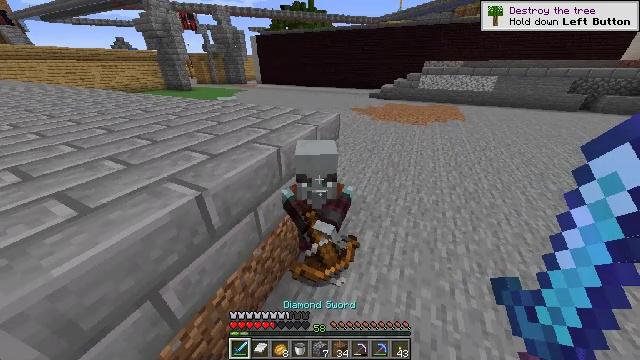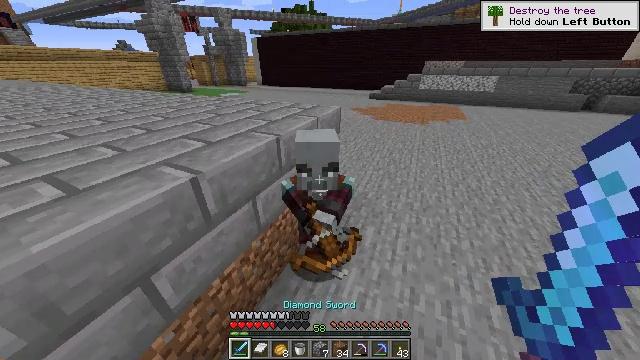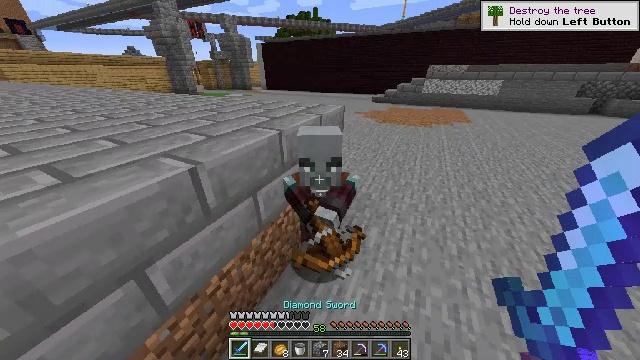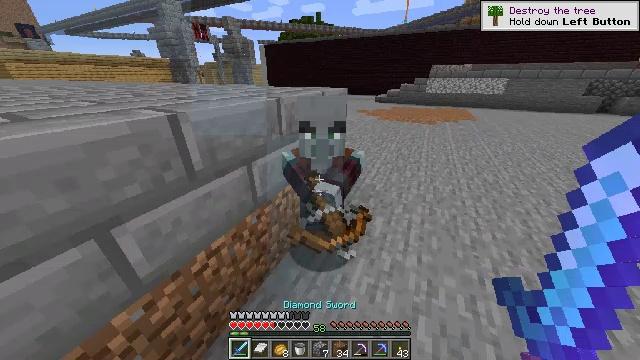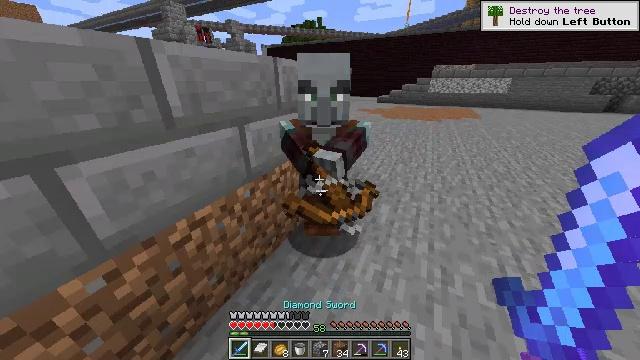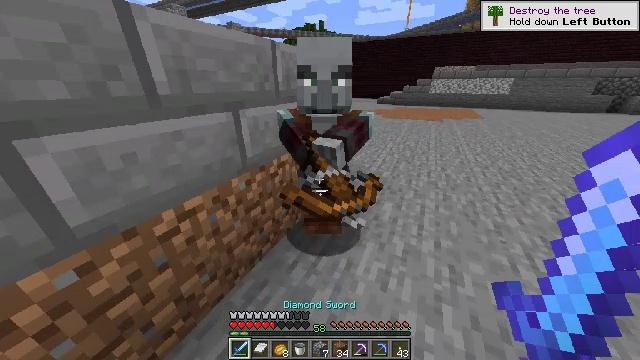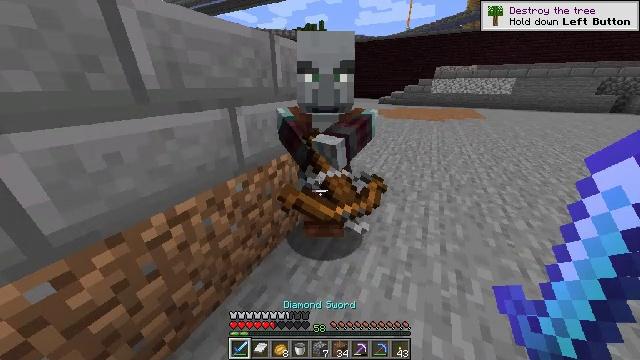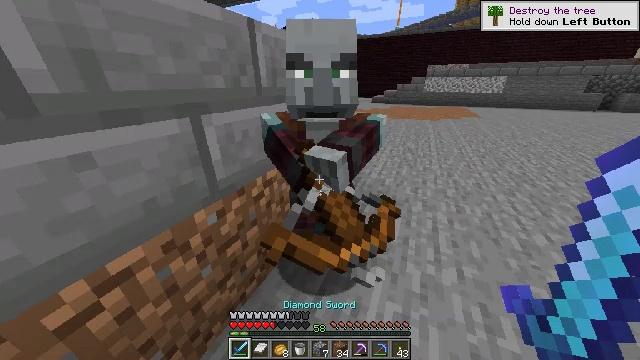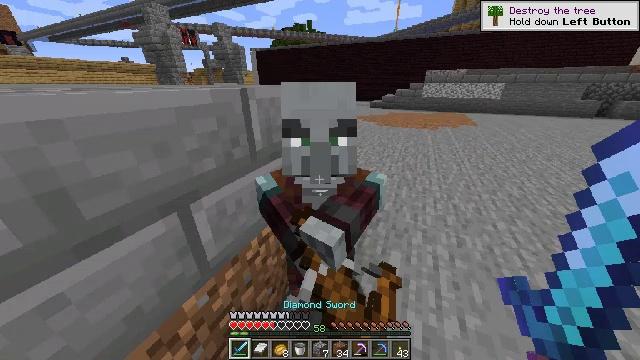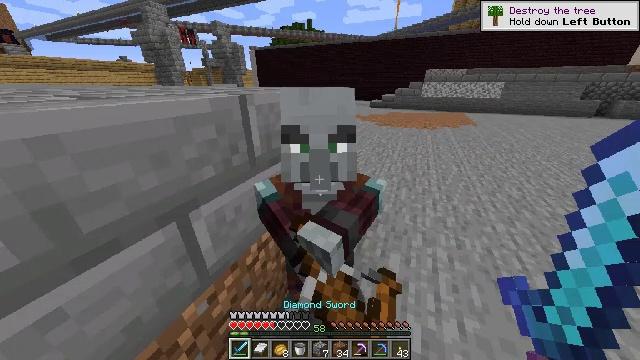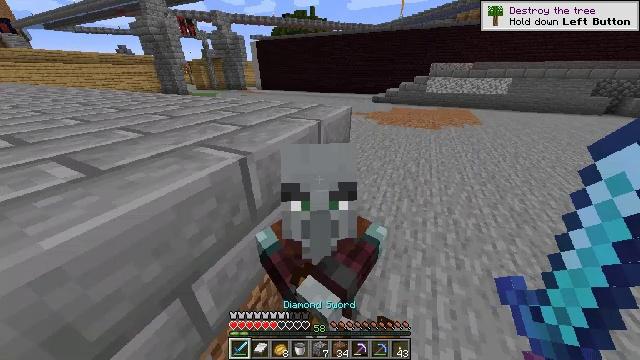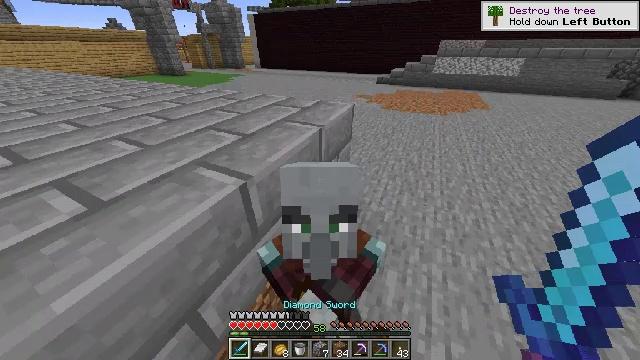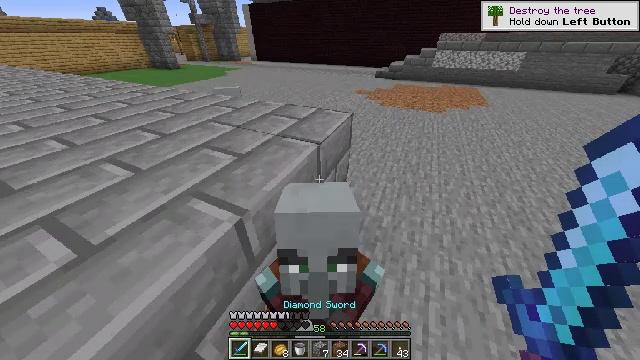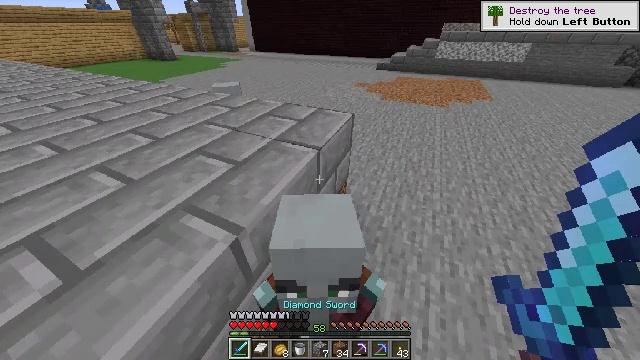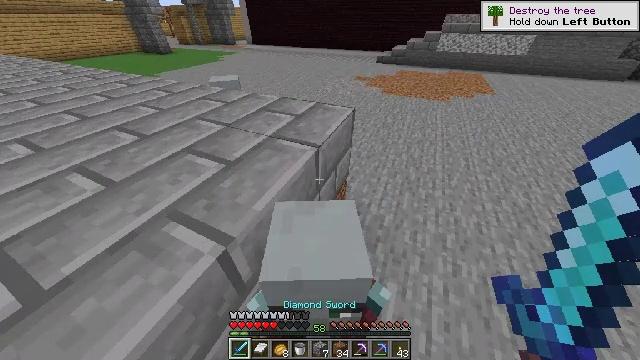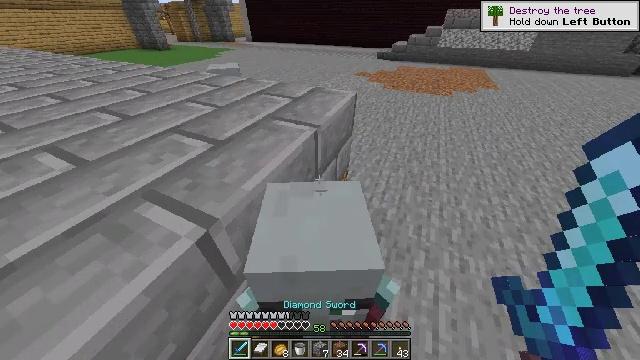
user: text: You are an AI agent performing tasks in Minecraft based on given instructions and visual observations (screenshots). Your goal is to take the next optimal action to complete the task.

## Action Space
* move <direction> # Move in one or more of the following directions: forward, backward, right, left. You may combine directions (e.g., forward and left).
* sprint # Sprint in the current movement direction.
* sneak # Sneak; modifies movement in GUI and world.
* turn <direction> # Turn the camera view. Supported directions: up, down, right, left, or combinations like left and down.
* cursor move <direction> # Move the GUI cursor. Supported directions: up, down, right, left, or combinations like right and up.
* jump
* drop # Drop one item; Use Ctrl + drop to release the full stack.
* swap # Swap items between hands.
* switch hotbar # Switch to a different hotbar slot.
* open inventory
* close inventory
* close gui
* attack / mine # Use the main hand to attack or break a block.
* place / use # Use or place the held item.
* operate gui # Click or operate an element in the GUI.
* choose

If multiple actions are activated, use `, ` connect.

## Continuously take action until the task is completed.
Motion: motion action
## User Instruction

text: Kill a pillager.
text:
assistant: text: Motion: move forward, jump
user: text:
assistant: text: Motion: move forward, turn up
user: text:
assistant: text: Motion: move forward, turn up
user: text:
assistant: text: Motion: move forward, turn up
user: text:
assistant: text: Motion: move forward
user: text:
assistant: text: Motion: move forward
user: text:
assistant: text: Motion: move forward, turn right
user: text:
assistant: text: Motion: move forward, jump
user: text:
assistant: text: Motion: move forward, jump
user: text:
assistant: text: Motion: turn down, jump
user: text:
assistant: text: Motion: turn down, jump
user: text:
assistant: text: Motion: turn down, jump
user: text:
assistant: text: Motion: turn down
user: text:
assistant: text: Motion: turn down
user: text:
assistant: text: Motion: no_op
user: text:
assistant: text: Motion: no_op
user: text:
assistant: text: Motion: no_op
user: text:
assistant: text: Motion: no_op
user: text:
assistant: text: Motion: no_op
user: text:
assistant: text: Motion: turn left and down, attack / mine
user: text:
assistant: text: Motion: attack / mine
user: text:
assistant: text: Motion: attack / mine
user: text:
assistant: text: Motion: no_op
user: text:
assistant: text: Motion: no_op
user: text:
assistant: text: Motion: no_op